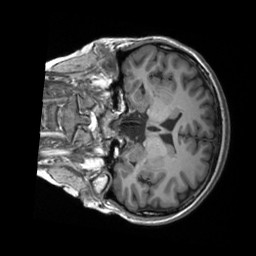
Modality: T1w
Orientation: coronal
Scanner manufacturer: siemens
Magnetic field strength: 3 T
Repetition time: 2 s
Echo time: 0.0023 s